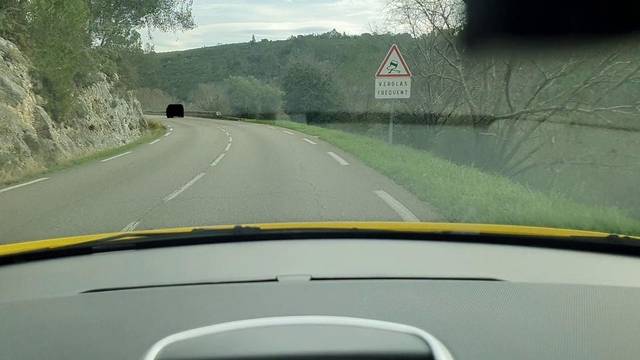
Region: France
Coordinates: 44.015, 4.427